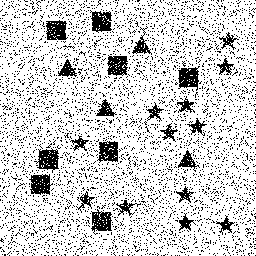
Squares: 8
Triangles: 4
Stars: 12
Total shapes: 24